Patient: sex M, age 64
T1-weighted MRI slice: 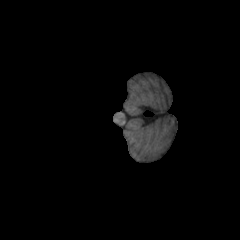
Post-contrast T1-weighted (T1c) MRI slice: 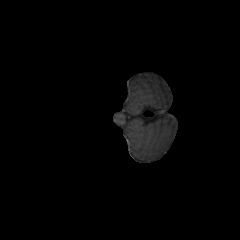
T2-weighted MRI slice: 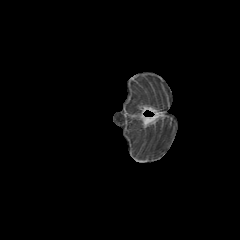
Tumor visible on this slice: no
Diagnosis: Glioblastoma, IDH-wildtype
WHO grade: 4